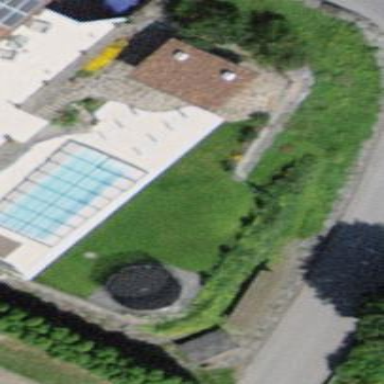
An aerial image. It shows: Swimming pool located in leisure land.